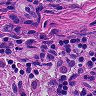
Metastatic tissue present: no